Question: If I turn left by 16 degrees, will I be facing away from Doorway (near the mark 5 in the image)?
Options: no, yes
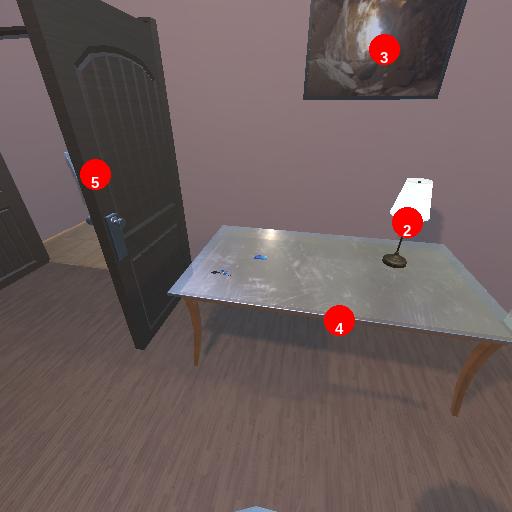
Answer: no